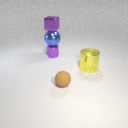
small purple metal cube above small purple metal cylinder